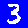
Digit: 3